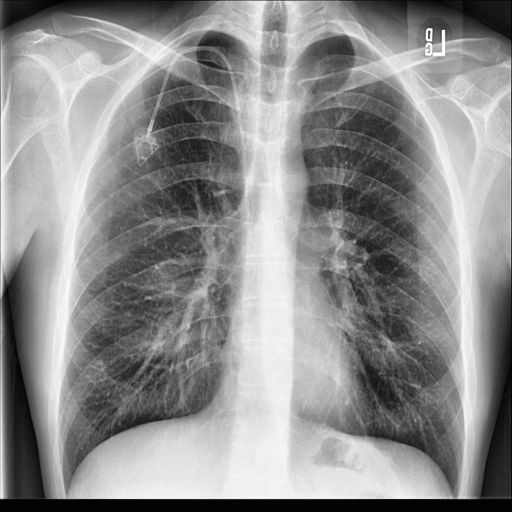
Finding: NORMAL